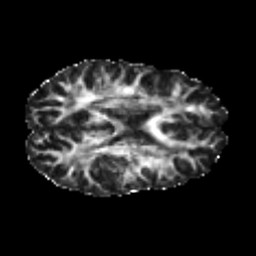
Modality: FA
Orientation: axial
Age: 22
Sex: male
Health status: healthy
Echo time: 0.074 s